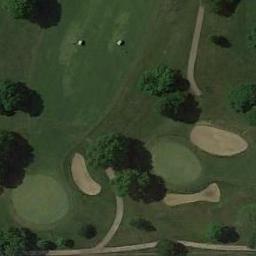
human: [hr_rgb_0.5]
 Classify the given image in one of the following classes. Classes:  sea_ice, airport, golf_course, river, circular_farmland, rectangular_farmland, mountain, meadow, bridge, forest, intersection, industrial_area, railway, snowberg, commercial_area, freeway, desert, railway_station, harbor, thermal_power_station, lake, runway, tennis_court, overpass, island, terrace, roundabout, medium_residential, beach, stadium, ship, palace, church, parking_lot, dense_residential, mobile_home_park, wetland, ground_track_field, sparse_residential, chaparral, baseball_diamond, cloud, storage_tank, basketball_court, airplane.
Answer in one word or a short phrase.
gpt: golf_course